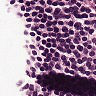
Metastatic tissue present: no